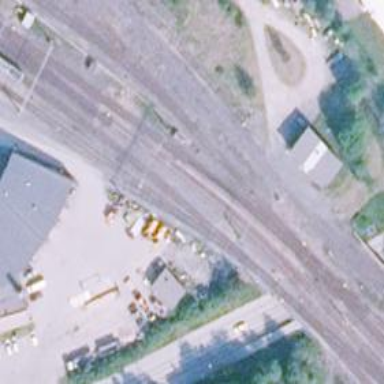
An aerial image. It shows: Railway yard.